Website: walmart
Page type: review-order
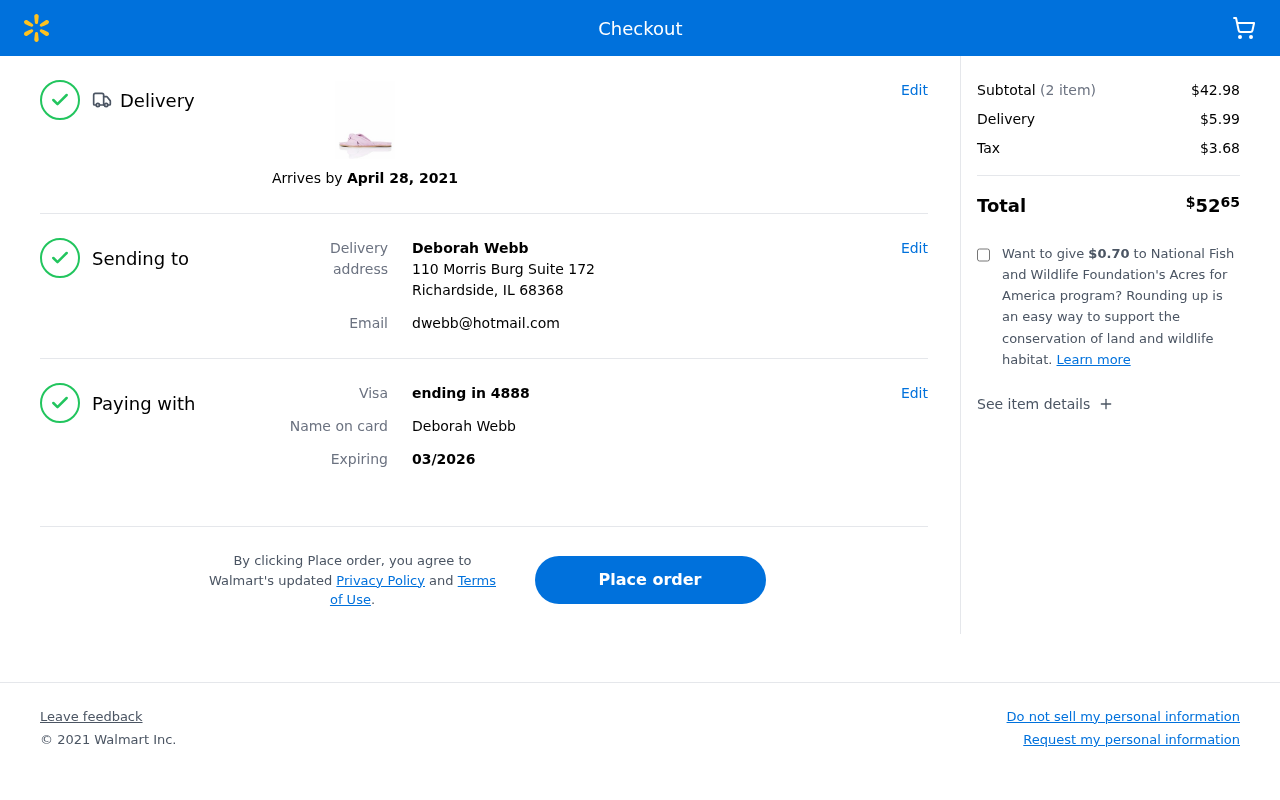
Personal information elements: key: PII_CARD_LAST4
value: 4888
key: PII_CARD_NAME
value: Deborah Webb
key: PII_CARD_TYPE
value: Visa
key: PII_CITY_STATE_ZIP
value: Richardside, IL 68368
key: PII_EMAIL
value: dwebb@hotmail.com
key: PII_FULLNAME
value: Deborah Webb
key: PII_STREET
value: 110 Morris Burg Suite 172
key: PII_FIRSTNAME
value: Deborah
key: PII_LASTNAME
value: Webb
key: PII_FULLNAME2
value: Deborah Webb
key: PII_FULLNAME3
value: Deborah Webb
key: PII_FIRSTNAME2
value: Deborah
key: PII_FIRSTNAME3
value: Deborah
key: PII_LASTNAME2
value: Webb
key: PII_LASTNAME3
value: Webb
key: PII_FIRSTNAME_DERIVED
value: Deborah
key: PII_LASTNAME_DERIVED
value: Webb
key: PII_FULLNAME_DERIVED
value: Deborah Webb
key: PII_NAME_FULL_DERIVED
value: Deborah Webb
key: PII_CARD_EXPIRY
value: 03/2026
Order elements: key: ORDER_DELIVERY_DATE
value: April 28, 2021
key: ORDER_NUM_ITEMS
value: (2 item)
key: ORDER_SUBTOTAL
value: $42.98
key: ORDER_SHIPPING_COST
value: $5.99
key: ORDER_TAX
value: $3.68
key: ORDER_TOTAL
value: $5265
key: ORDER_DONATION
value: $0.70